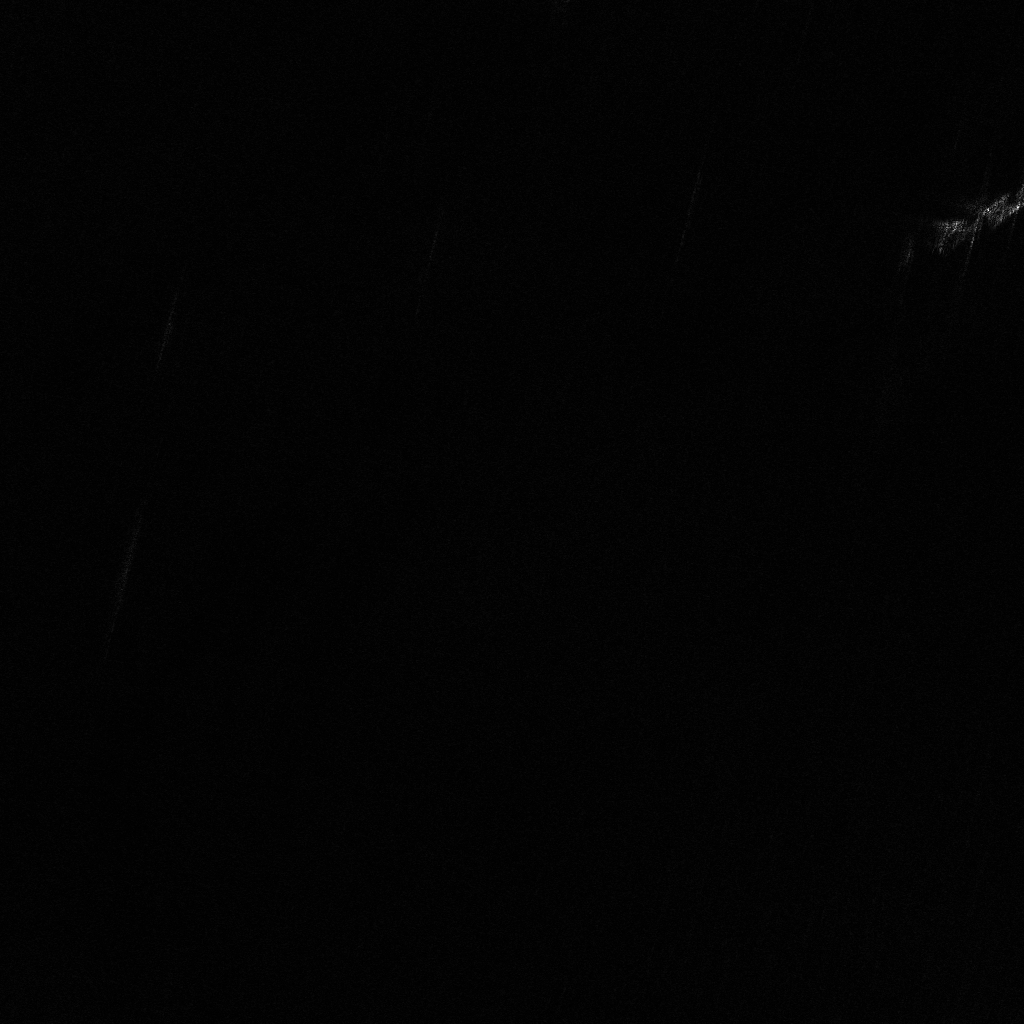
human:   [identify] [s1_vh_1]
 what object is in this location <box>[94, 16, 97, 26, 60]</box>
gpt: <ref>1 large container at the top right</ref>